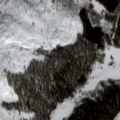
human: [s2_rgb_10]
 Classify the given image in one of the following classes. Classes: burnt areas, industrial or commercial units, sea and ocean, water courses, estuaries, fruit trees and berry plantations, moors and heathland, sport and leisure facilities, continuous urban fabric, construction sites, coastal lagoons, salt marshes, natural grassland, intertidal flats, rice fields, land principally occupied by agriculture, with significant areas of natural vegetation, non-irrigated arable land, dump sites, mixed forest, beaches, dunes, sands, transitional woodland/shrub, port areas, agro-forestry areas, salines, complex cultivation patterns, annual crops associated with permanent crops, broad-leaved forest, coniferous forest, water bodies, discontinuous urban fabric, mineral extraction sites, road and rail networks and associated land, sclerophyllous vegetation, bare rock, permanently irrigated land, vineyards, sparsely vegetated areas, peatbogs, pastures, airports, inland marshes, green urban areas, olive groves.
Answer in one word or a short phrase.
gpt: coniferous forest, transitional woodland/shrub, peatbogs